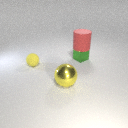
small green metal cube behind large yellow metal sphere